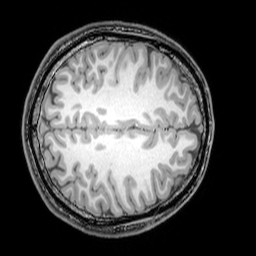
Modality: T1w
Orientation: axial
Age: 21
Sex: male
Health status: healthy
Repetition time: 0.081 s
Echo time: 0.037 s